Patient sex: M
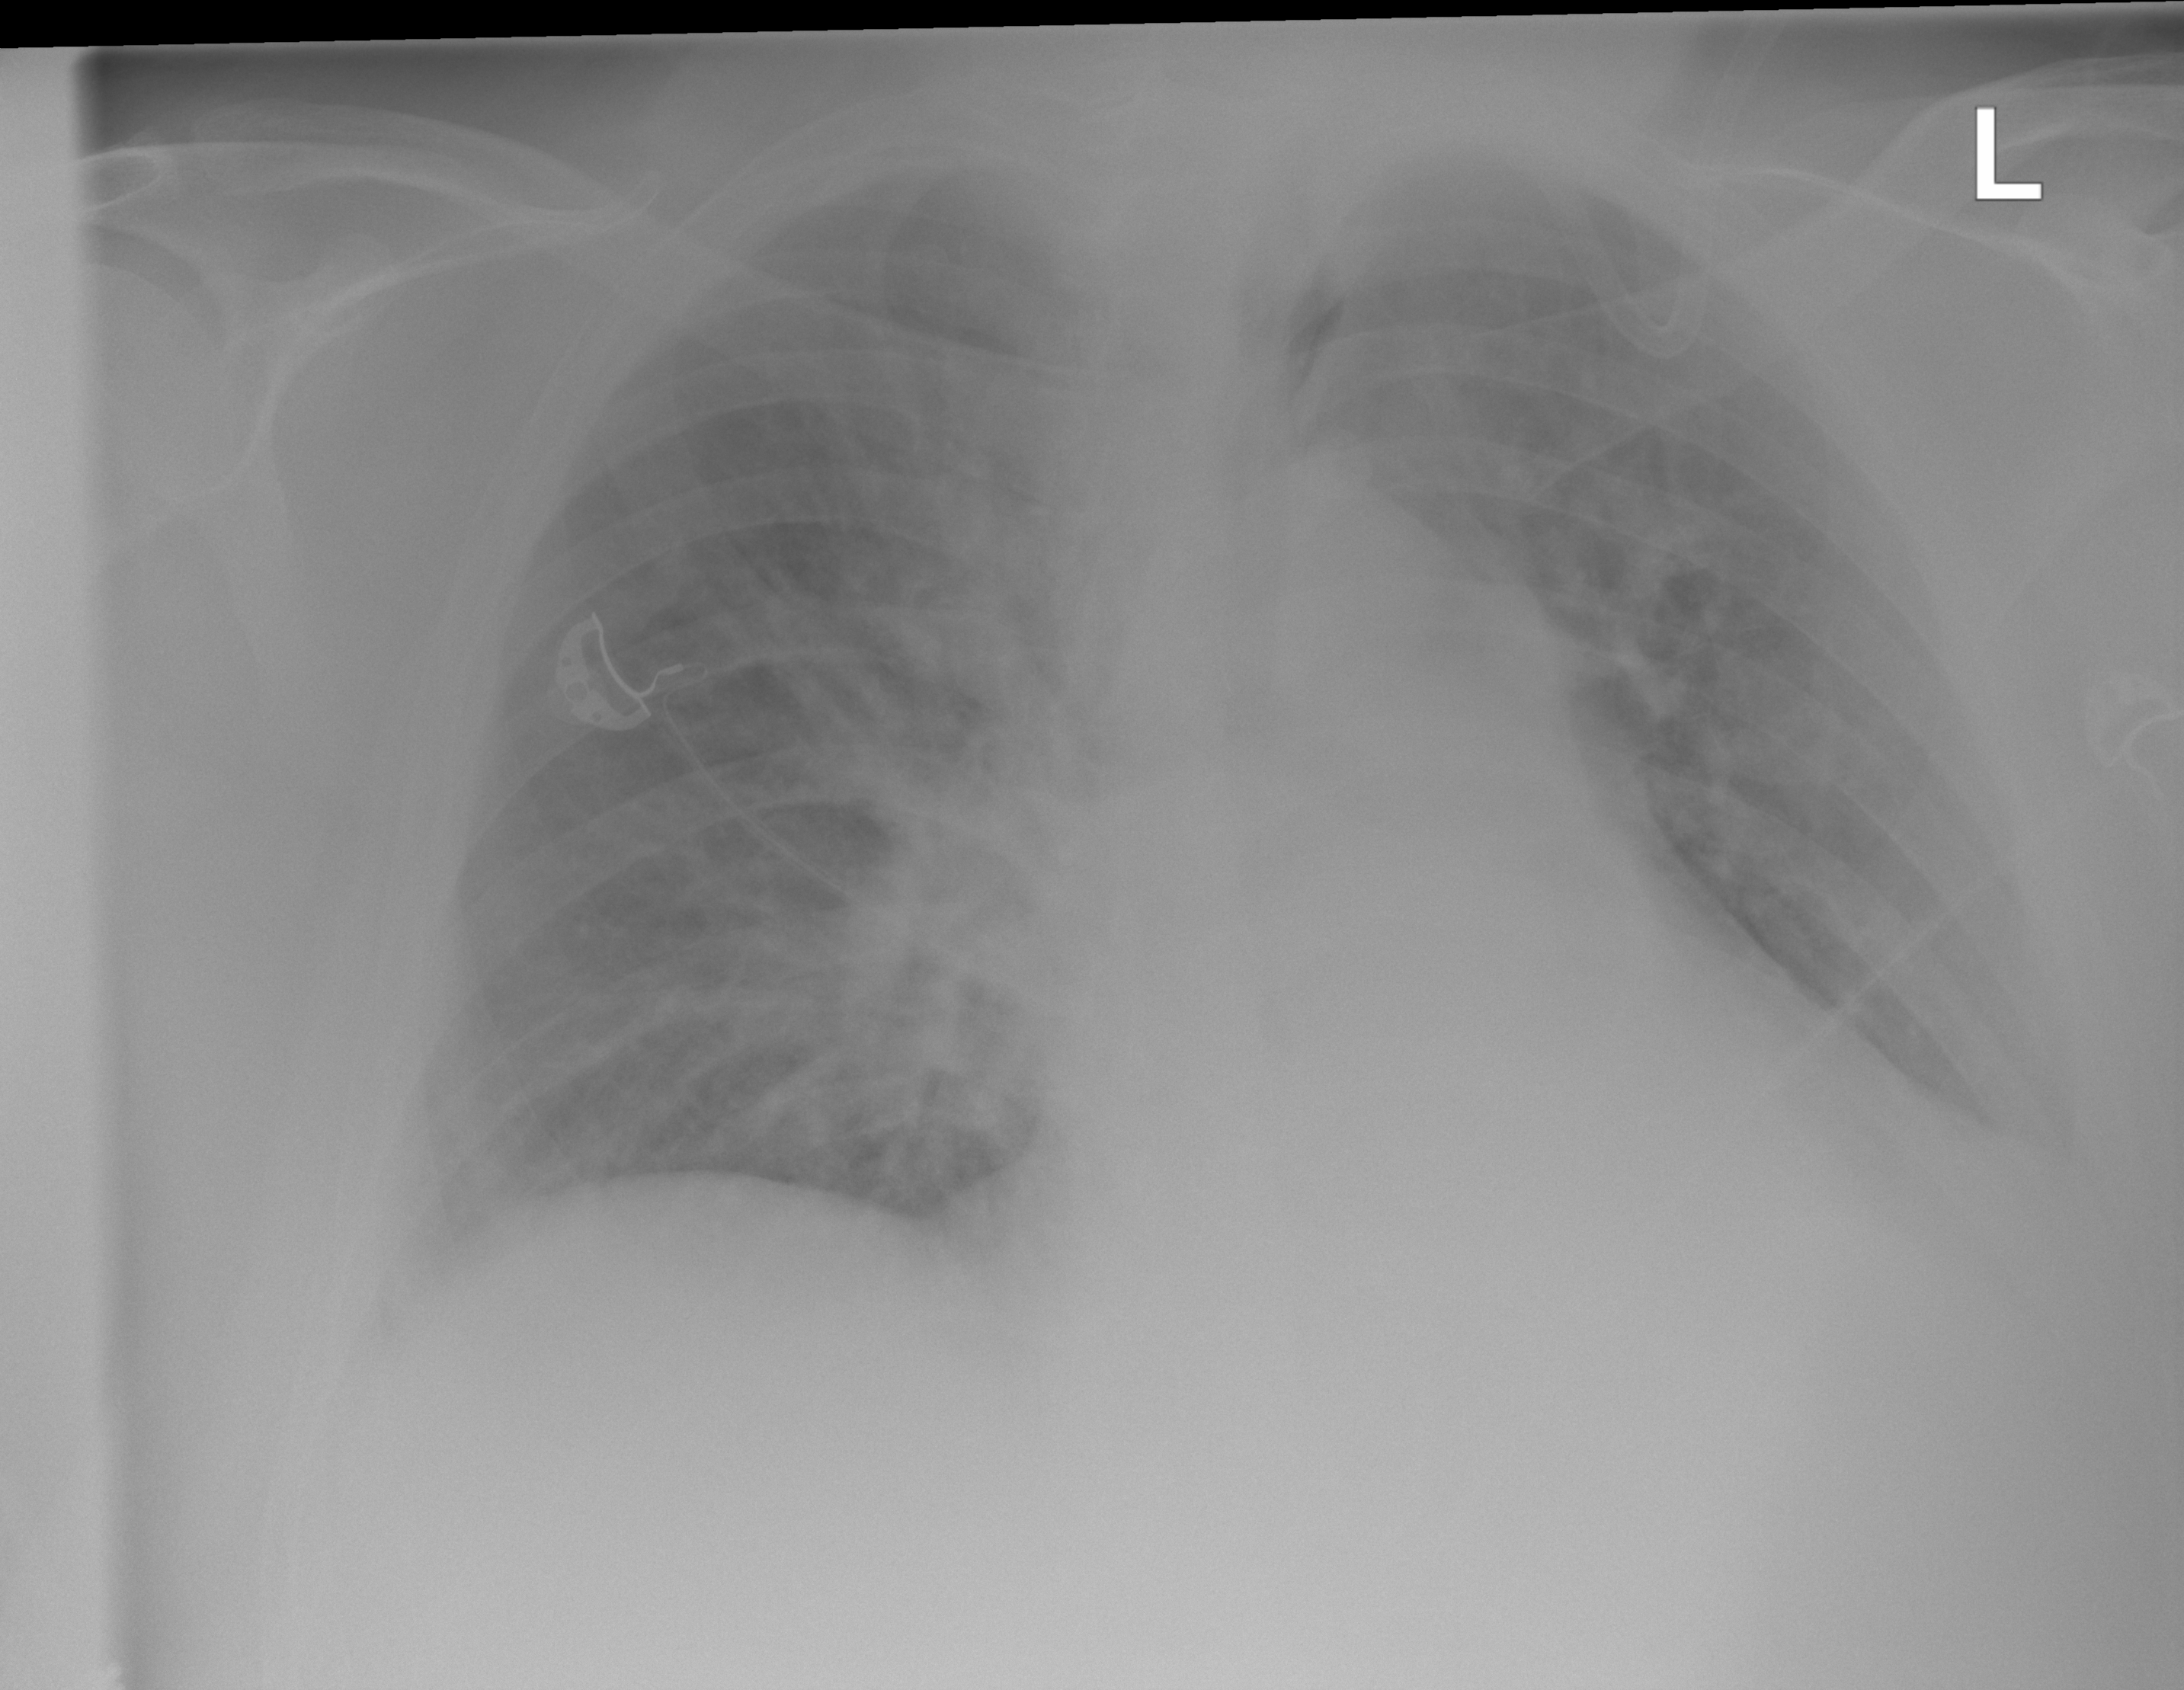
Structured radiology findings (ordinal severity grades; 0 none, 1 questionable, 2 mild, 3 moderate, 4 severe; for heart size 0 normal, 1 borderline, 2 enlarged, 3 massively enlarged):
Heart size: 2
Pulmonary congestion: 0
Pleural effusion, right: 2
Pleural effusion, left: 2
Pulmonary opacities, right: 2
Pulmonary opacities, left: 0
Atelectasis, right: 2
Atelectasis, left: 0